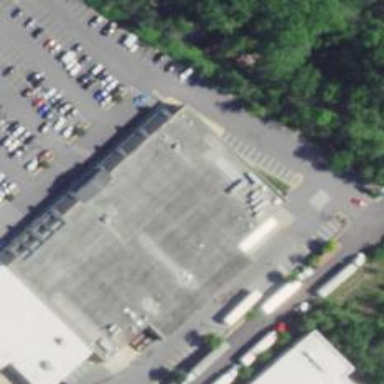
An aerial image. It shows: Supermarket.